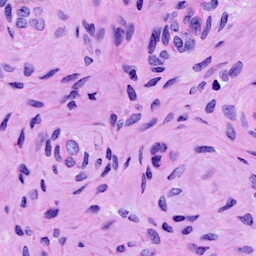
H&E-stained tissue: Cervix